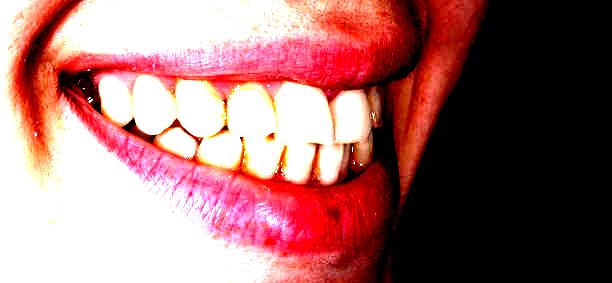
Condition: Calculus